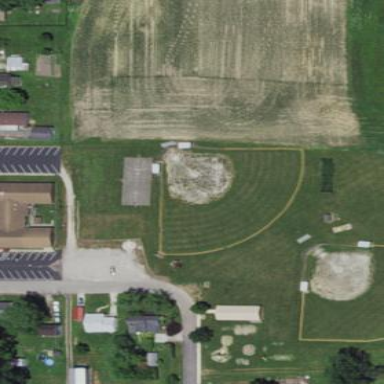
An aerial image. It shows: Baseball pitch for leisure and sports activities.